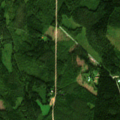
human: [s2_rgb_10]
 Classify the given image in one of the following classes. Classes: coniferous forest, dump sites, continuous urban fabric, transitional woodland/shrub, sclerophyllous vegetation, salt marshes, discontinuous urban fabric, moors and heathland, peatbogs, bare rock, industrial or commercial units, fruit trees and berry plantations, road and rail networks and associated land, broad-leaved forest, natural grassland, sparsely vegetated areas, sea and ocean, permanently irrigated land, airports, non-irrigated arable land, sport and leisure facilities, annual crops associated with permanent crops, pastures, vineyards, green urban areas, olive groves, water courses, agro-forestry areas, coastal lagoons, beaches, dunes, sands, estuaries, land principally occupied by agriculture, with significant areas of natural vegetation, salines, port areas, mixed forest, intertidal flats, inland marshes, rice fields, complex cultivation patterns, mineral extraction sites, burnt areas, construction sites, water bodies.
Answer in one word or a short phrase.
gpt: broad-leaved forest, coniferous forest, mixed forest